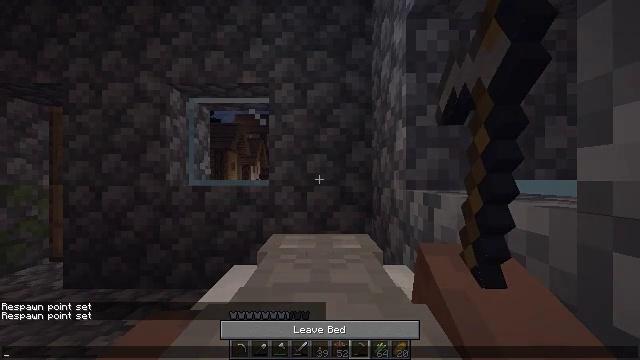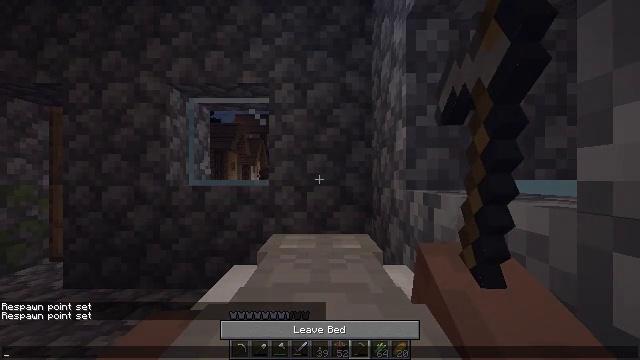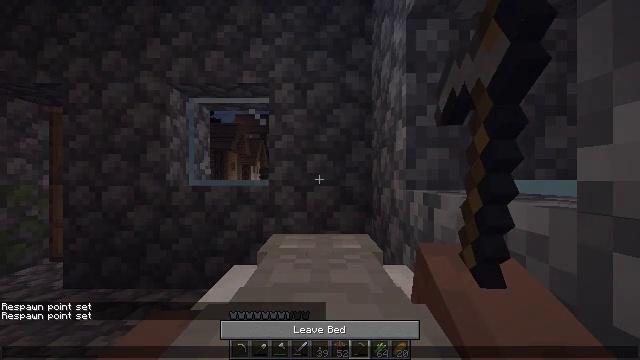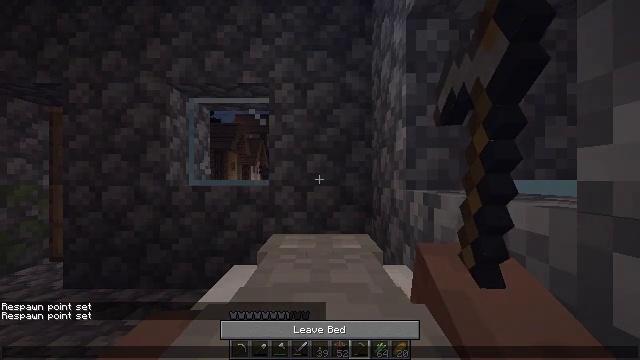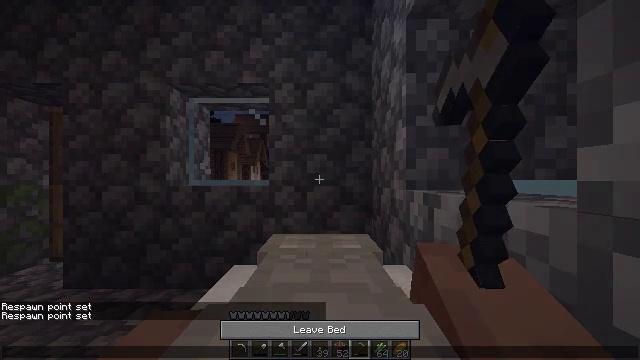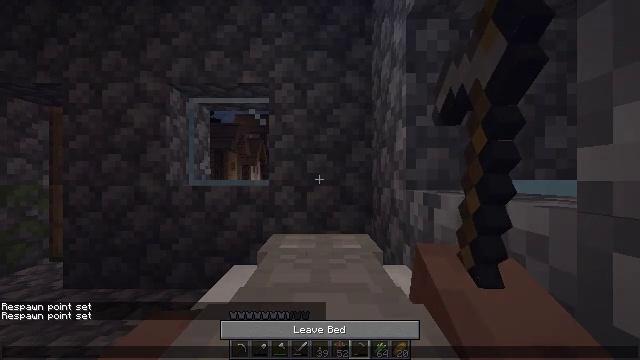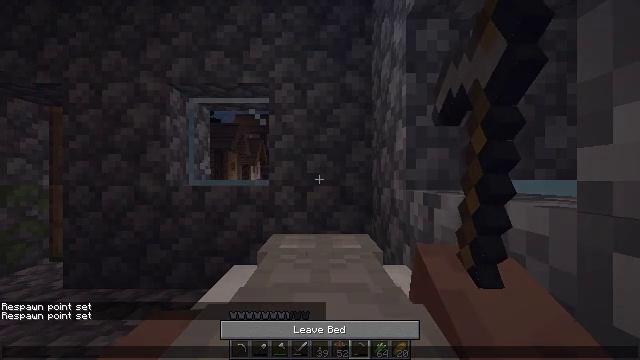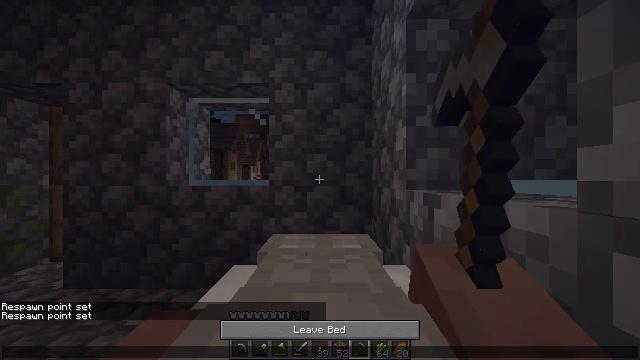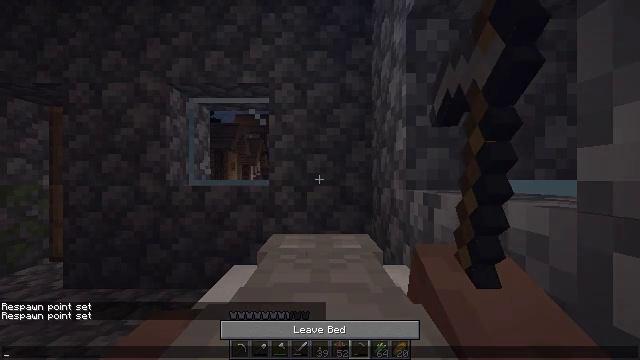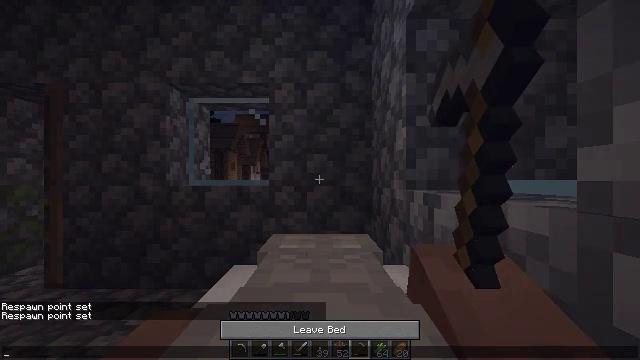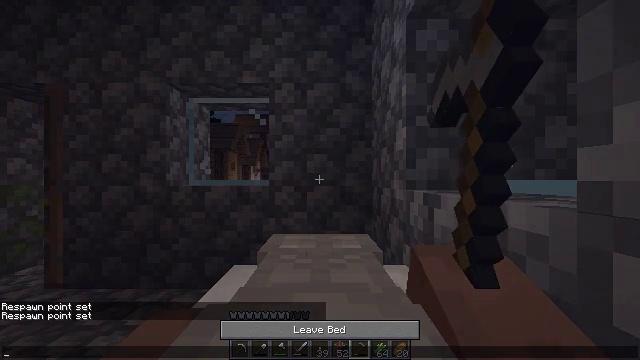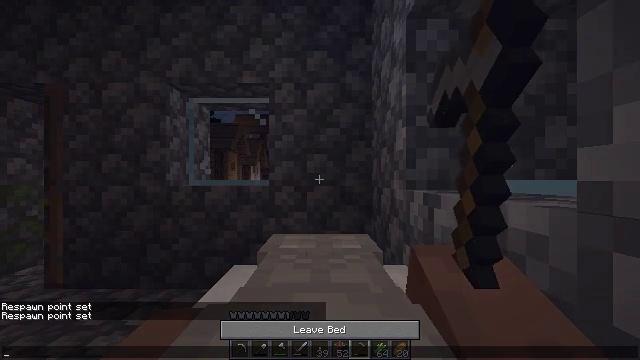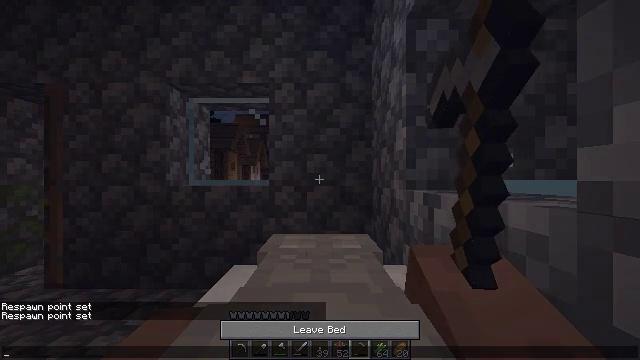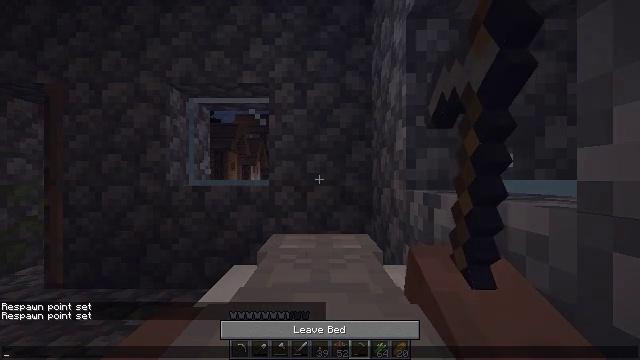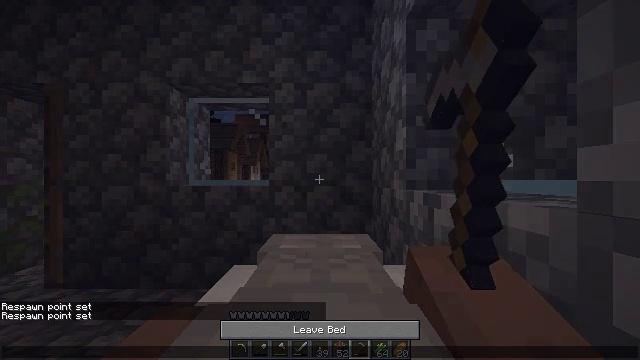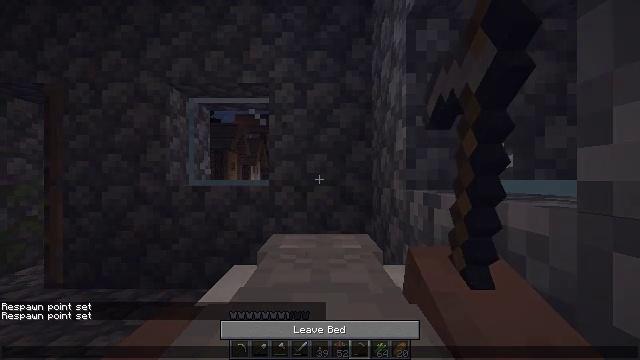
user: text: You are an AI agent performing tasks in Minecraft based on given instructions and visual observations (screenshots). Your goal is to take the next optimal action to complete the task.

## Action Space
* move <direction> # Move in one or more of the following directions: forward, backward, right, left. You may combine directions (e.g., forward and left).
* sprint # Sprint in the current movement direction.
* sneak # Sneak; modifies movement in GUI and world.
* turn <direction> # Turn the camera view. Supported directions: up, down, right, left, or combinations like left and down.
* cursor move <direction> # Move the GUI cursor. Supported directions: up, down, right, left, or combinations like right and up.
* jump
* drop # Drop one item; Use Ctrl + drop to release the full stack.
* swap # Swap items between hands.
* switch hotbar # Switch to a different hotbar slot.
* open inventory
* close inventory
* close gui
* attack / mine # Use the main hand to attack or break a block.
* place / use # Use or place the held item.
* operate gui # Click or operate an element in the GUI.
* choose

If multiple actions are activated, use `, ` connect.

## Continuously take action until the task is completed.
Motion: motion action
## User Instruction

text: Break the sugar cane.
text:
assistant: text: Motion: no_op
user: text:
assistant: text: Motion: no_op
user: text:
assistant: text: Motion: no_op
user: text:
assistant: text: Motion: no_op
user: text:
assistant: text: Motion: no_op
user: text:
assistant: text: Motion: no_op
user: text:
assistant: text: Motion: no_op
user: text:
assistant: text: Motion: no_op
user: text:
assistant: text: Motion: no_op
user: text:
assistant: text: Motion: no_op
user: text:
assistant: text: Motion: no_op
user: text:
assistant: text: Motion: no_op
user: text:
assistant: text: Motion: no_op
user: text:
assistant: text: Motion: no_op
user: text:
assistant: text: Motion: no_op
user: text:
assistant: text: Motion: no_op
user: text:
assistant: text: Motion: no_op
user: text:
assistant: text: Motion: no_op
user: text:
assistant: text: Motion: no_op
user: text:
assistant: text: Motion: no_op
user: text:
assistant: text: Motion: no_op
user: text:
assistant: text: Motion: no_op
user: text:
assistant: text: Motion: no_op
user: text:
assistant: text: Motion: no_op
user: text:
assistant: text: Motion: no_op
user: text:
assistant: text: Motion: no_op
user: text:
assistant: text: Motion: no_op
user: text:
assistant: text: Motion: no_op
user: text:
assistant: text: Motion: no_op
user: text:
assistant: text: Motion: no_op